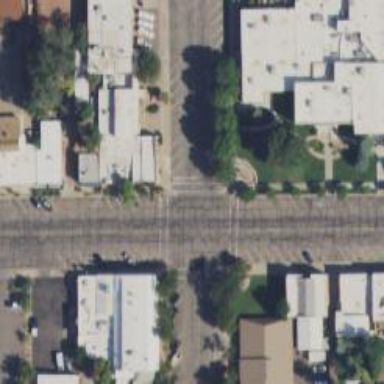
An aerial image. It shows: Marked crossing on the road.